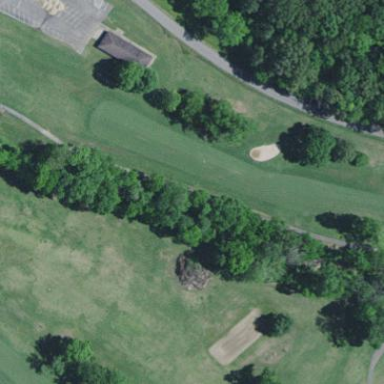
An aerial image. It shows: Rough area on grassy golf course.